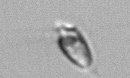
Label: Oxytoxum